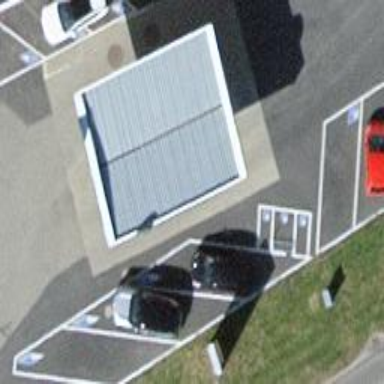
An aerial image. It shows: Fuel station building.